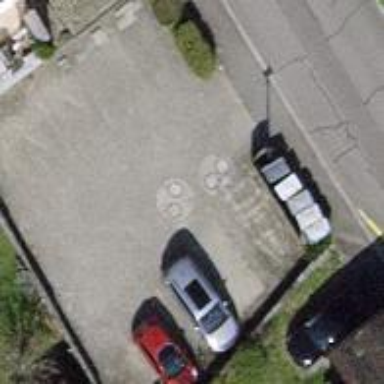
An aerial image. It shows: Parking available on the street side.